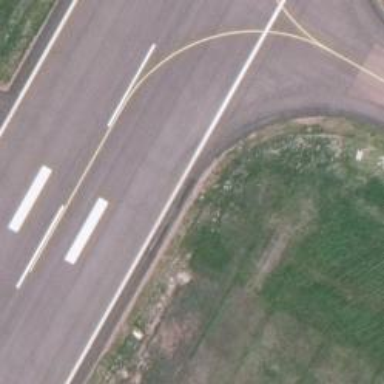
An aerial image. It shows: The area is taxiway in the airport.